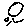
Label: moon